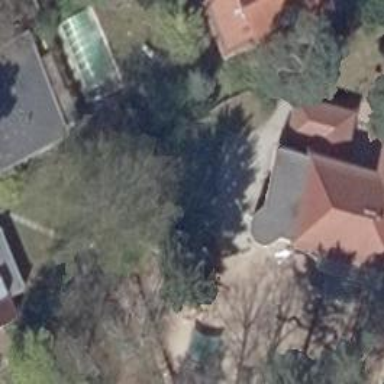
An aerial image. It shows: Kindergarten building.